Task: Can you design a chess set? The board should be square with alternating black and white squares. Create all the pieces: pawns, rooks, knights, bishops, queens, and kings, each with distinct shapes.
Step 320:
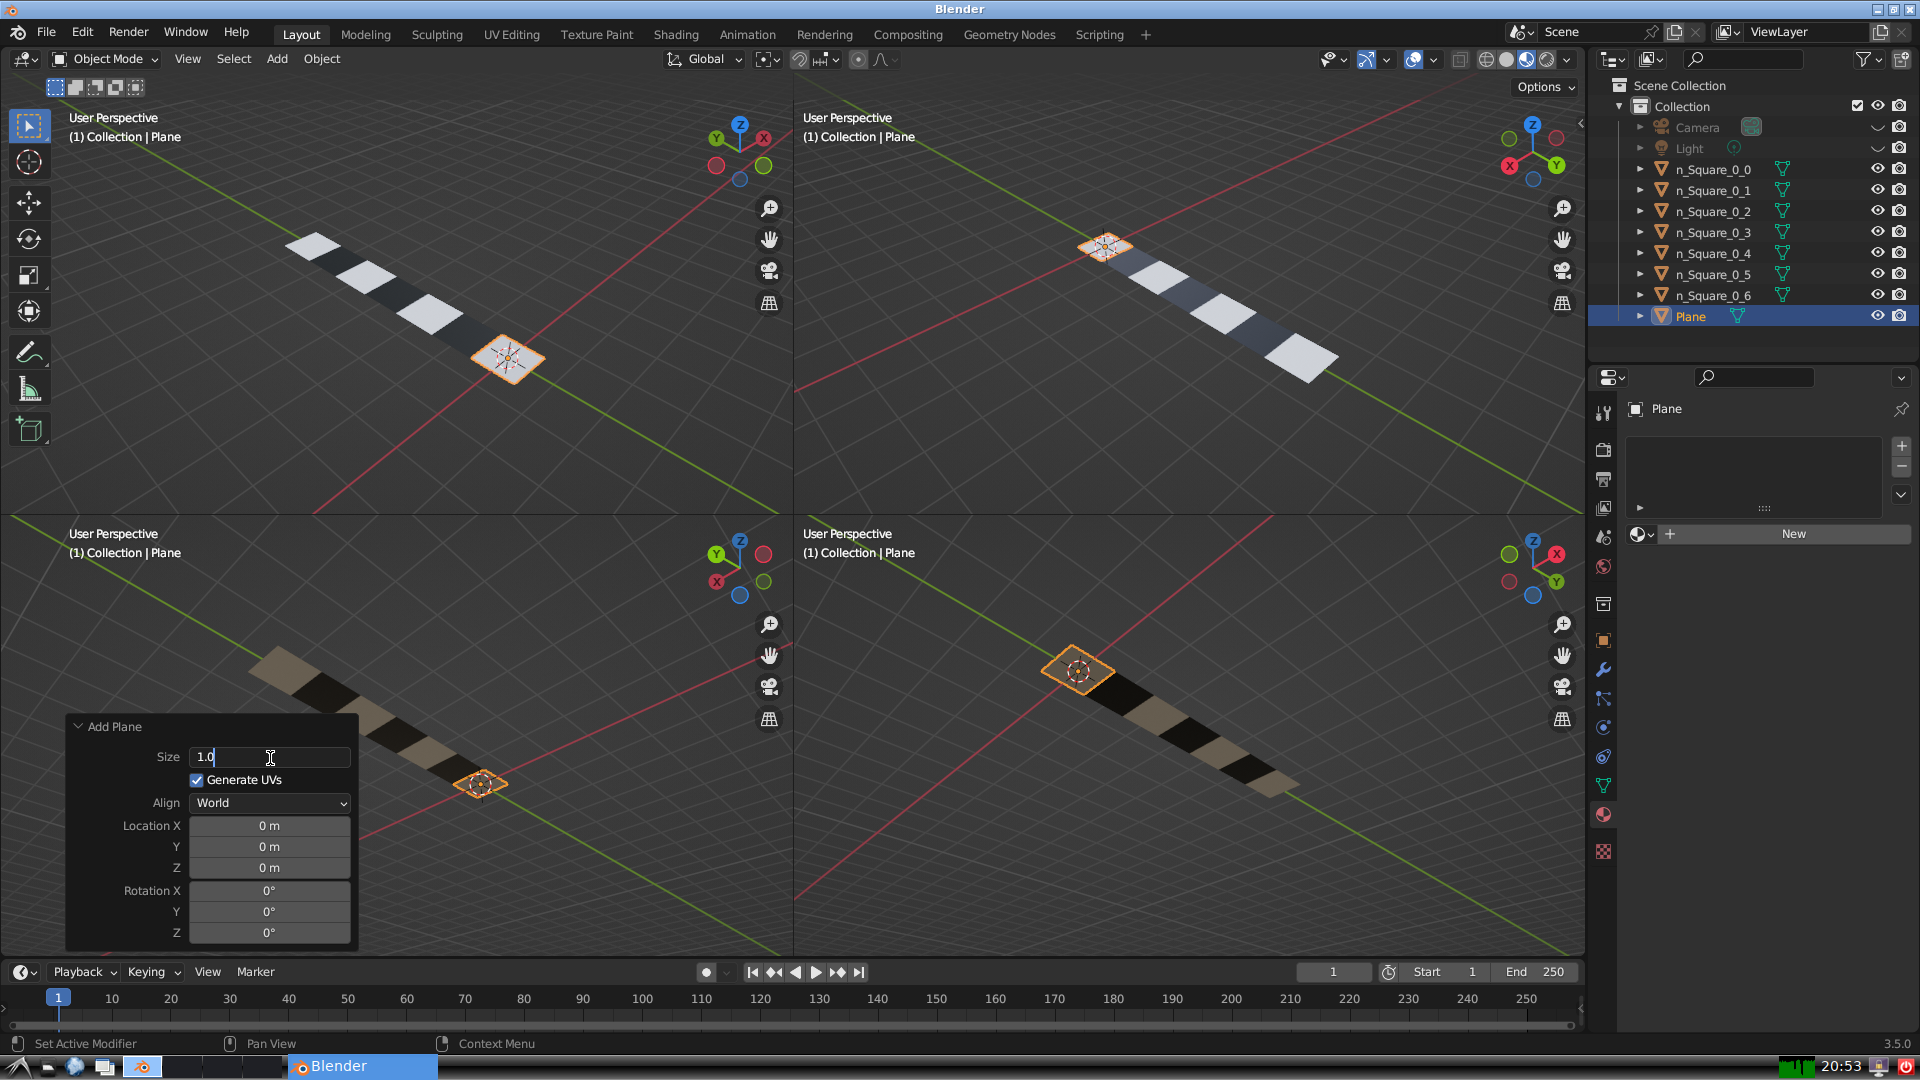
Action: {"key_press": ['Return']}